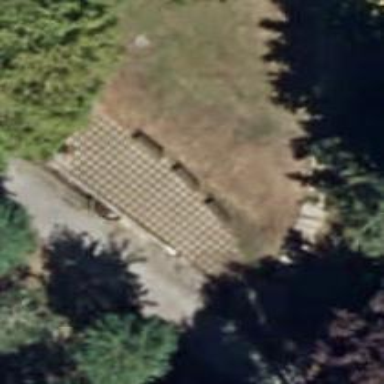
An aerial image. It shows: Bench.